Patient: sex M, age 62
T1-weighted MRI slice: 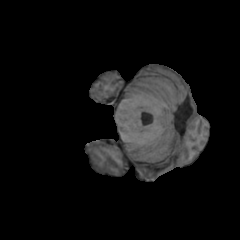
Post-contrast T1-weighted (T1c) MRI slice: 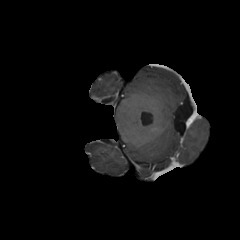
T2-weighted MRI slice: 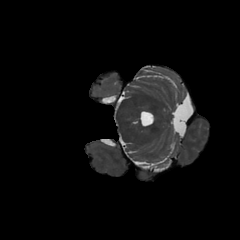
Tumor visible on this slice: no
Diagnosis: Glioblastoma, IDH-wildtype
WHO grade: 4